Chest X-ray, AP view. Patient: 67 years old, sex M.
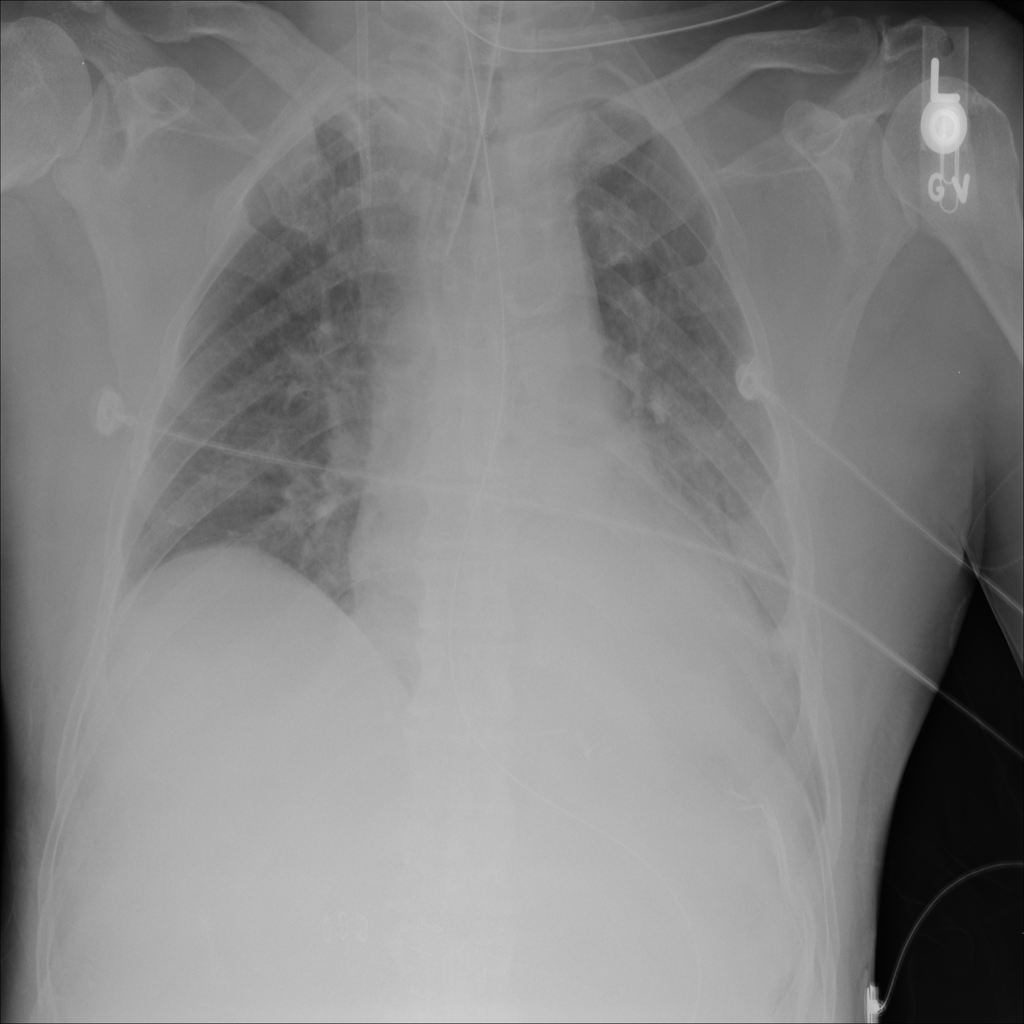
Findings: Cardiomegaly, Infiltration